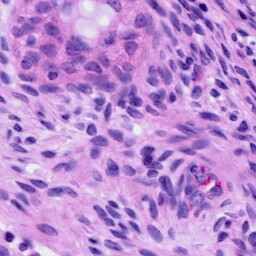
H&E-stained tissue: Cervix